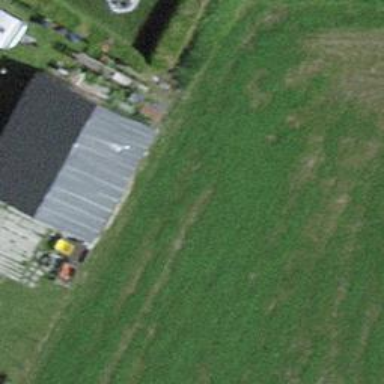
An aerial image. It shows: Farm auxiliary building.